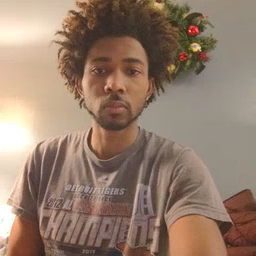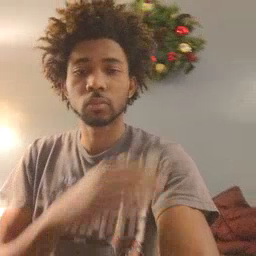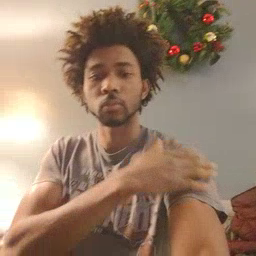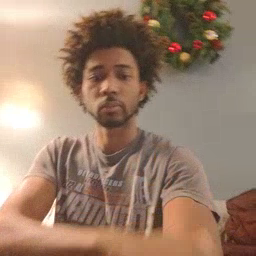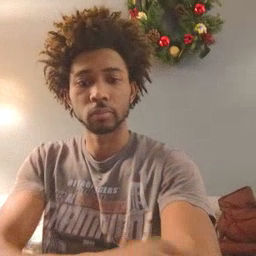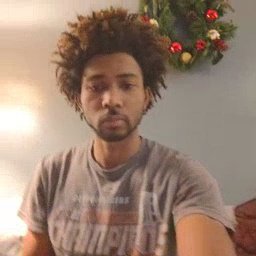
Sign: arm